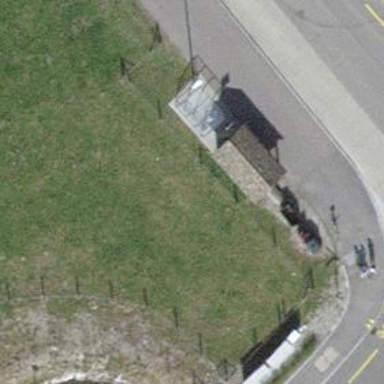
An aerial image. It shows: Shelter serving as public bookcase.